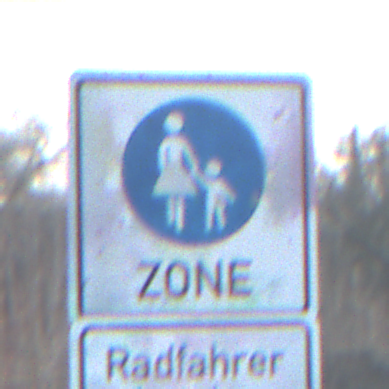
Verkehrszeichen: BeginnFussgaengerzone
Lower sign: HinweisDurchVerbaleAngabe3
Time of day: SunriseSunset
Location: Outdoor (Suburban)
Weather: PartlyCloudy
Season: Winter
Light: Natural